Question: The code below runs with no errors although it does not insert anything into my database:
'''
<?php
$con=mysqli_connect("localhost","root","","teachme");
//check connection
if (mysqli_connect_errno())
{
echo "Failed to connect to MySQL: " . mysqli_connect_error();
}
//add details in database
if (isset($_POST['user']) and isset($_POST['pass']) and isset($_POST['division'])) {
$user = mysql_real_escape_string($_POST['user']);
$pass = mysql_real_escape_string($_POST['pass']);
$division = mysql_real_escape_string($_POST['division']);
mysqli_query($con,"INSERT INTO users (username, password, division, id)
VALUES ($user, $pass, $division)");
echo 'Succesfully added entries onto the database.. ';
echo $user;
echo $pass;
echo $division;
echo '<a href="../">Return to homepage</a>';
}
else {
echo "An error occured, try again!";
}
?>
'''
All the variables are transferred correctly, that is why I used the echo statement above.
I'm new and I know this must be a very stupid question.

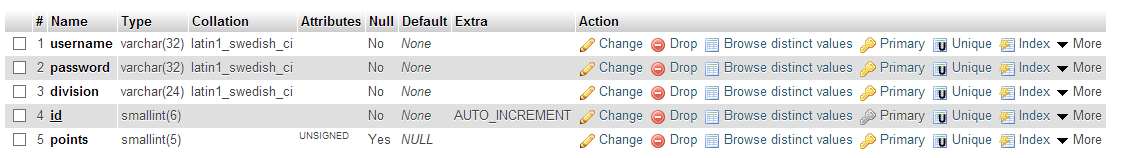
Answer: '''
mysqli_query($con,"INSERT INTO users (username, password, division, id)
VALUES ($user, $pass, $division)");
'''
As your current query is trying to insert into a column, you have referenced 4 column names but included 3 variable reference.
If you have your database to
Auto_increment for ID, your query can be:
'''
mysqli_query($con,"INSERT INTO users (username, password, division)
VALUES ($user, $pass, $division)");
'''
If not. You will need to create a variable which is updated per row to fill the 'id' column reference.
'''
mysqli_query($con,"INSERT INTO users (username, password, division, id)
VALUES ($user, $pass, $division, $ID_Placeholder)"); // This will not work without a reference. Take this as an example only
'''
---
Just to test that this is the problem, perform an insert by running this:
'''
$ID_Placeholder = 4; // just a dummy test variable, to check the insert but also show you where you have went wrong.
mysqli_query($con,"INSERT INTO users (username, password, division, id)
VALUES ($user, $pass, $division, $ID_Placeholder)");
'''